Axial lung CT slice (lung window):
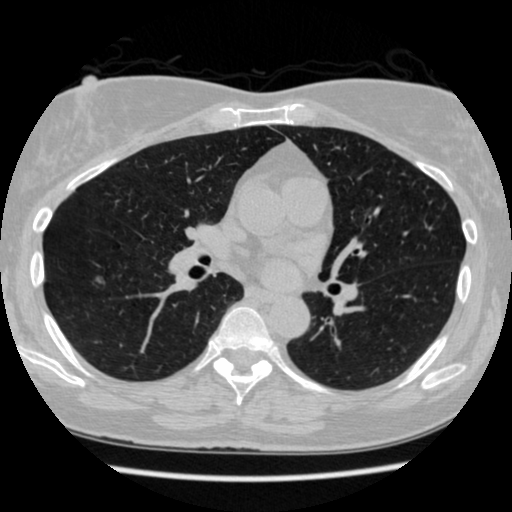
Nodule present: yes
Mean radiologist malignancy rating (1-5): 2.75